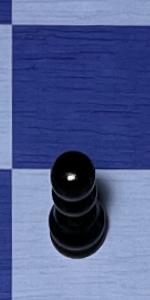
Label: Pawn_Black